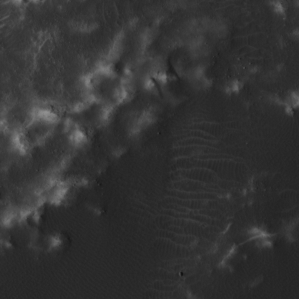
Label: non_frost